Field crop: maize
Growth stage: 2
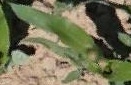
Species: maize